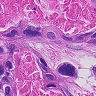
Metastatic tissue present: yes